Question: Problem 1: So I am using the Firebase dynamiclink and works fine. My problem is I want to hide the textButton on my status bar (DONOT WANT TO HIDE THE WHOLE STATUS BAR, the buttons) whenever the app opens on dynamic links. See photo.
Problem 2: I accidentally tapped the goo.gl above and now the app is not opening on the dynamic link. It goes to safari instead. how to bring it back to normal?

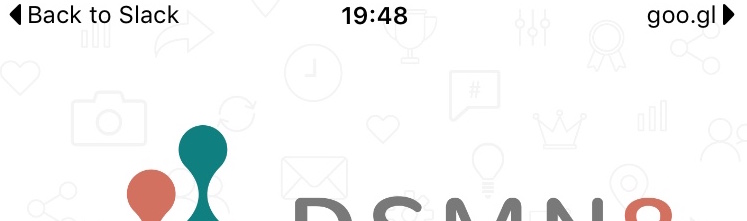
Answer: Problem 1: I do not believe this is possible. It would be great if so, but as far as I know it is enforced by iOS.
Problem 2: paste the URL into the Notes app, long-press on it, and select